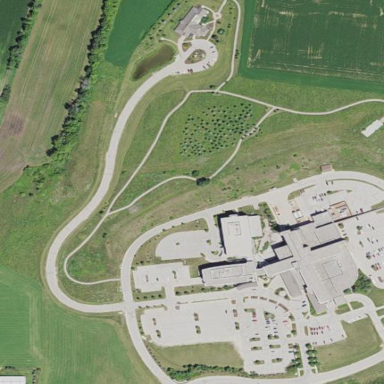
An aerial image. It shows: Healthcare facility identified as hospital.